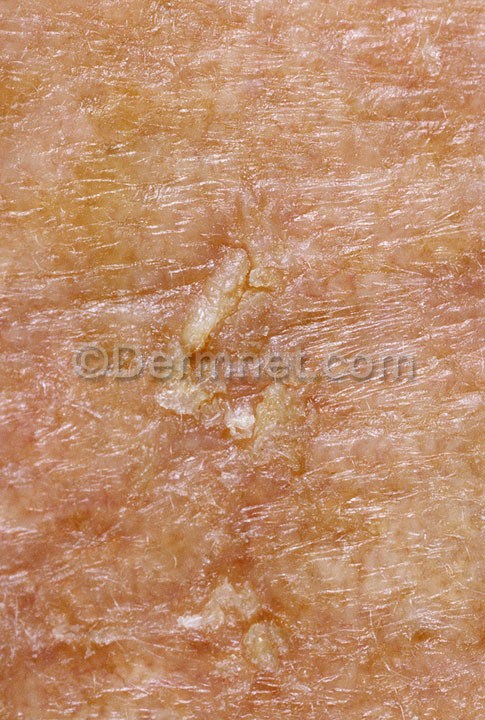
Disease: Actinic Keratosis Basal Cell Carcinoma and other Malignant Lesions